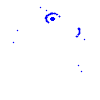
Particle: kaon